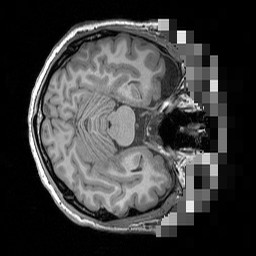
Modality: T1w
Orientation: axial
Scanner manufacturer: siemens
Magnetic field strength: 3 T
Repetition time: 1.5 s
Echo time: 0.00291 s